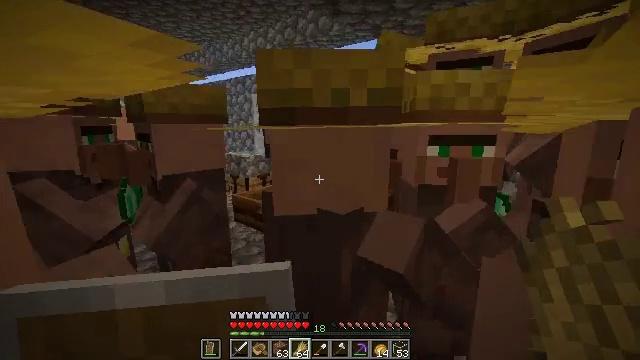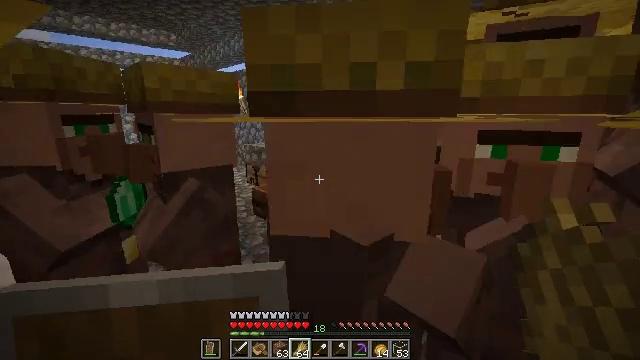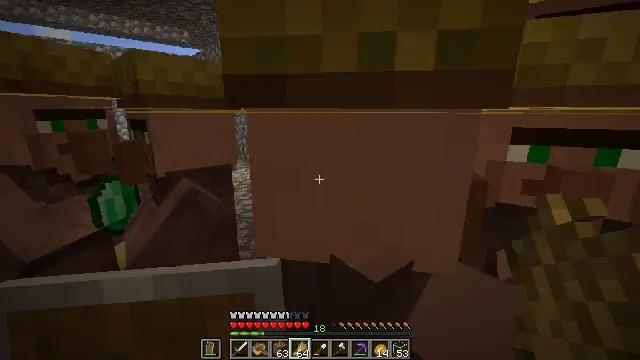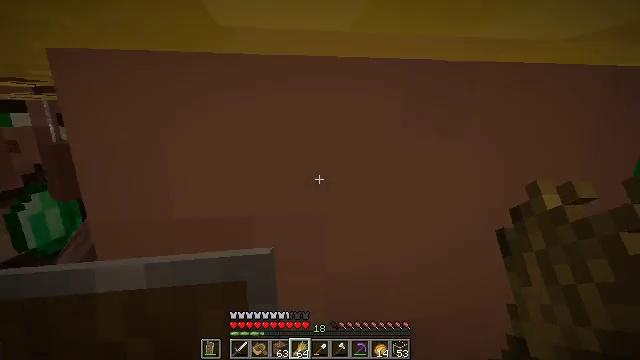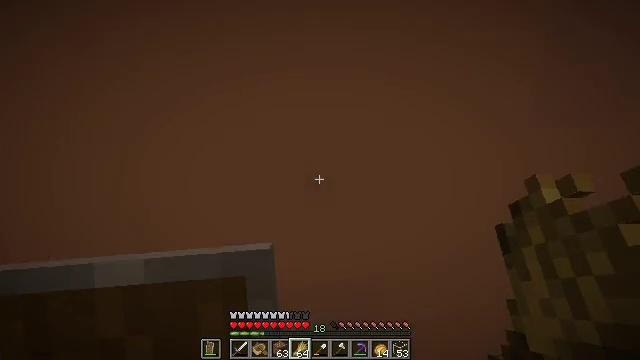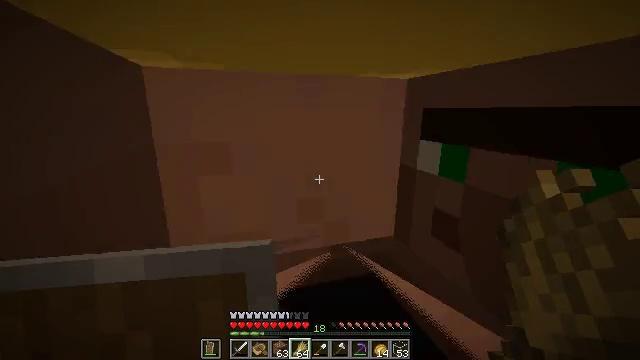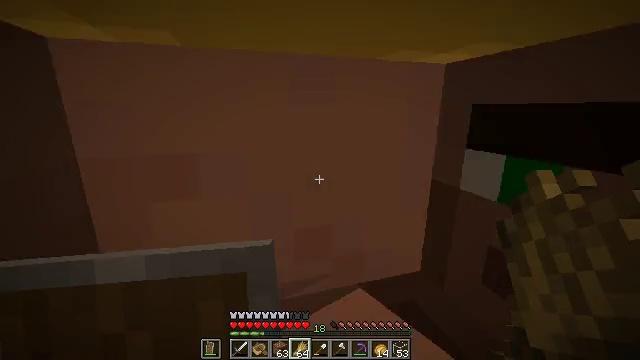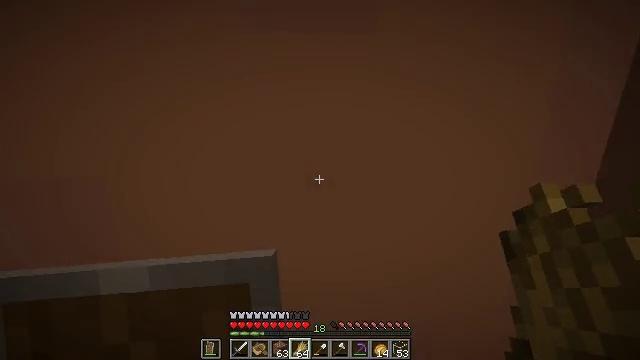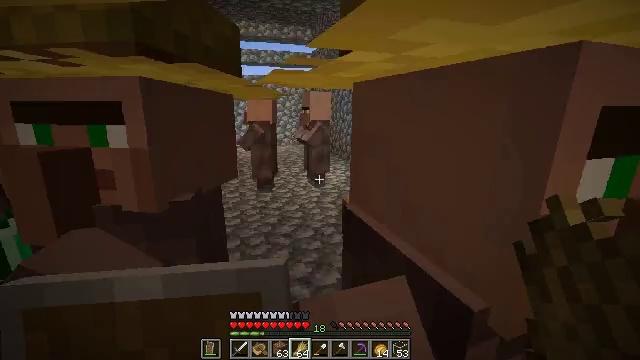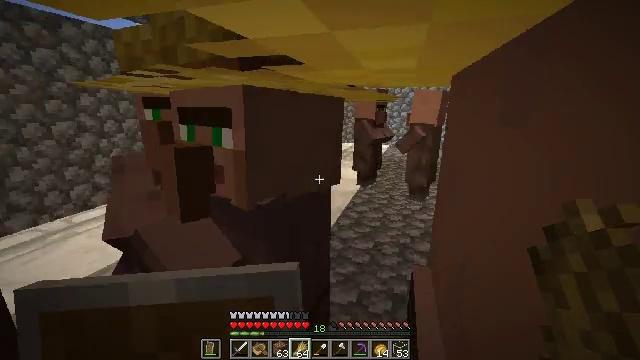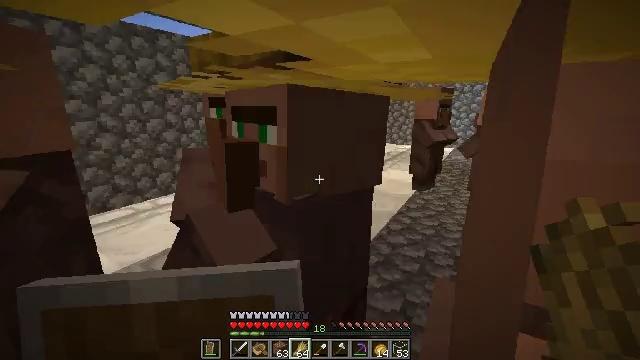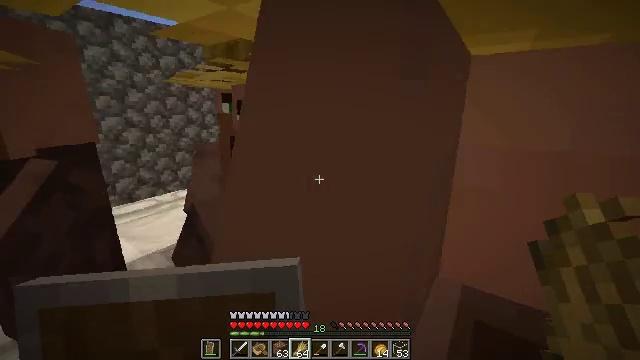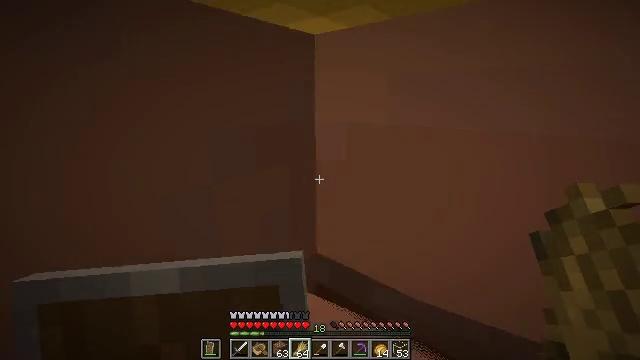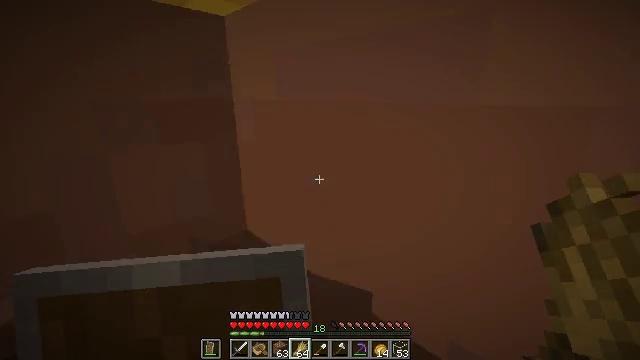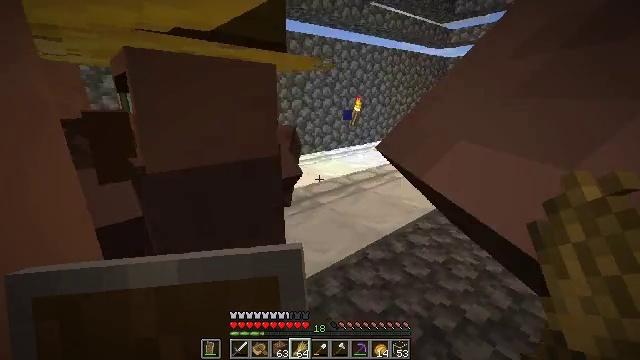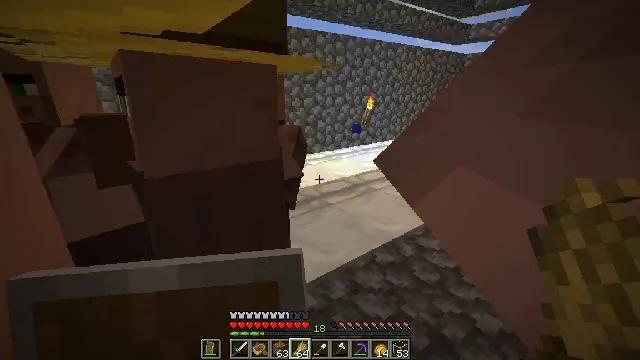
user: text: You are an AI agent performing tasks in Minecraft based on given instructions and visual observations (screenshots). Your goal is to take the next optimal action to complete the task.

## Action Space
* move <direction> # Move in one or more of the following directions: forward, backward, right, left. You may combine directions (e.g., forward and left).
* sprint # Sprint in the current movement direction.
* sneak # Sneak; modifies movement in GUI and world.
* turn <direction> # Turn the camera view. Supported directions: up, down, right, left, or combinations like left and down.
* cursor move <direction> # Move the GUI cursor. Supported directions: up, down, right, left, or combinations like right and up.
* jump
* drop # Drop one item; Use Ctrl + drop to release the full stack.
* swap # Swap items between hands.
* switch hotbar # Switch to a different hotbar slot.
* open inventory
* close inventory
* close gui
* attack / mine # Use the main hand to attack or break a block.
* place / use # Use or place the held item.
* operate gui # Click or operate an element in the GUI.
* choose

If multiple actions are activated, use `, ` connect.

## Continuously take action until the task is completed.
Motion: motion action
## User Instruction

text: craft item air
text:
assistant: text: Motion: move forward, turn left and down
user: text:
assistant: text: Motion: move forward, turn left
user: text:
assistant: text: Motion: move forward
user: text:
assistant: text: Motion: move forward
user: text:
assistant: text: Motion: move forward
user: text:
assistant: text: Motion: move forward
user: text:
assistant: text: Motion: move forward and move right, turn left
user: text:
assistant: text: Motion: move forward and move right, turn left
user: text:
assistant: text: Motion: move right, turn left
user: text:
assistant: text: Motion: turn left
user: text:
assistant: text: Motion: move right, turn left
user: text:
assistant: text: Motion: move right, turn left and down
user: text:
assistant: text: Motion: move forward and move right, turn left
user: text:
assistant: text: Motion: move forward and move right, turn left
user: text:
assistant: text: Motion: move forward and move right, turn left
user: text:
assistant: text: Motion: move forward and move right, turn left
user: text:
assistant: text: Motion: move forward and move right, turn left
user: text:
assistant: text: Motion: move forward and move right, turn left
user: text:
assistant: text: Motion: move forward and move right, turn left
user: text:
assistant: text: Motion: move forward and move right, turn left
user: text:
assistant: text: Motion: move right, turn left
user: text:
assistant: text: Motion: move right, turn left
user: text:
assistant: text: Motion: move right, turn left
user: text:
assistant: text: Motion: turn left
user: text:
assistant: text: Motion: turn left and up
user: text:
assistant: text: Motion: turn left
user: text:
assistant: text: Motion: turn left and up
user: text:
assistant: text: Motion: turn left
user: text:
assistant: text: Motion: turn left
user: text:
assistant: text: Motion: no_op